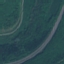
Land use / land cover: Highway